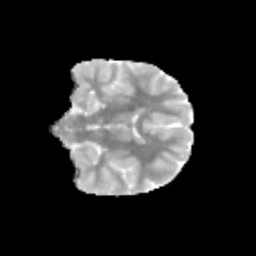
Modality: MD
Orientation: coronal
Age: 12
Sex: female
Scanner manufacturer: siemens
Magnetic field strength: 3 T
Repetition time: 3.8 s
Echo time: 0.07 s